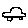
Label: car